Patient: sex F, age 58
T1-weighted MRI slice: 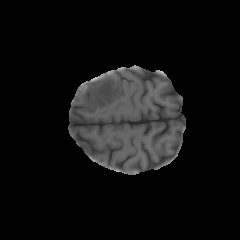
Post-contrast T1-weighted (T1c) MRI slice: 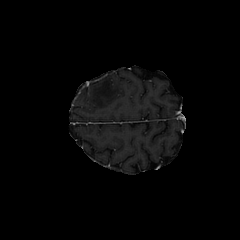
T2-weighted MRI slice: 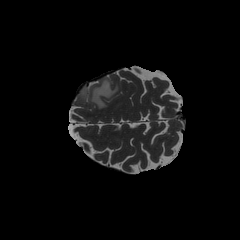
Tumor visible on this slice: yes
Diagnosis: Glioblastoma, IDH-wildtype
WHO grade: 4